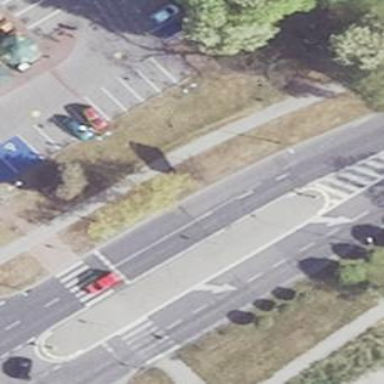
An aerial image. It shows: Paved area with traffic calming island.